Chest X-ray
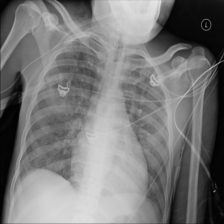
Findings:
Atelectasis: negative
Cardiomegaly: positive
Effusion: positive
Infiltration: negative
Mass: negative
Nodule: negative
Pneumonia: negative
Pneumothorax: negative
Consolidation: negative
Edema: positive
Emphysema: negative
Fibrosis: negative
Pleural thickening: negative
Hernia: negative